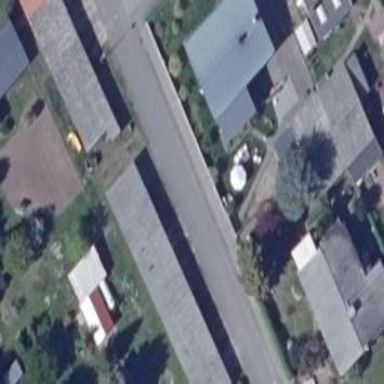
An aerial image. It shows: Group of garages.